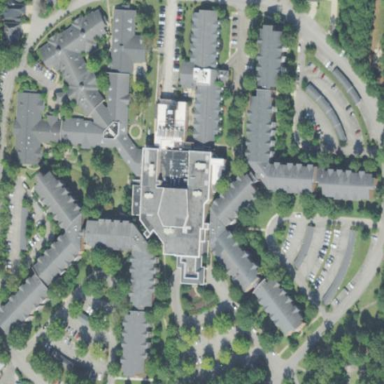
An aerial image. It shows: Residential building that is retirement home.